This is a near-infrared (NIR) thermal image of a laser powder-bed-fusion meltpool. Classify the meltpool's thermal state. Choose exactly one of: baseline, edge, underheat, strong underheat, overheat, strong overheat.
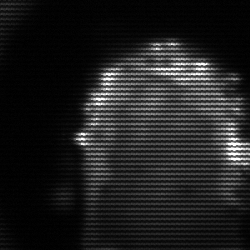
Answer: baseline